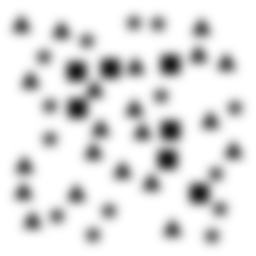
Squares: 7
Triangles: 21
Stars: 14
Total shapes: 42